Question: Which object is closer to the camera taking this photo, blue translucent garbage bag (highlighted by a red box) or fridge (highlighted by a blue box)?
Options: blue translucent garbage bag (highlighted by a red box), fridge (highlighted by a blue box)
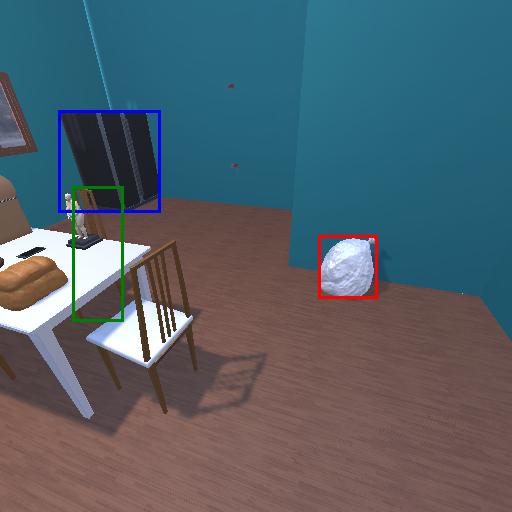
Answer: blue translucent garbage bag (highlighted by a red box)